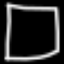
Label: square